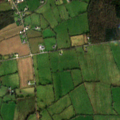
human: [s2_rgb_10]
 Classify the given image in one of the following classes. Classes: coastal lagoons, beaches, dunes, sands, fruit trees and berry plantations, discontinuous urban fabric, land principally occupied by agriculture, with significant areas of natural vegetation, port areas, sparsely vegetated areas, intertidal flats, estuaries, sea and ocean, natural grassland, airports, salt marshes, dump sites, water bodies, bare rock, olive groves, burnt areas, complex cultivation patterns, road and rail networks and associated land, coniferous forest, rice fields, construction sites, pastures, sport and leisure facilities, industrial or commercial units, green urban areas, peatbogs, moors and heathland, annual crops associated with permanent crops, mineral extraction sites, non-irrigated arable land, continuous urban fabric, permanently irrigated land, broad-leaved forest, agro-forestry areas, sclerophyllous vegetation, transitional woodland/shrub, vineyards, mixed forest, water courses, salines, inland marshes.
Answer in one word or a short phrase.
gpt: pastures, broad-leaved forest, mixed forest